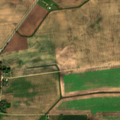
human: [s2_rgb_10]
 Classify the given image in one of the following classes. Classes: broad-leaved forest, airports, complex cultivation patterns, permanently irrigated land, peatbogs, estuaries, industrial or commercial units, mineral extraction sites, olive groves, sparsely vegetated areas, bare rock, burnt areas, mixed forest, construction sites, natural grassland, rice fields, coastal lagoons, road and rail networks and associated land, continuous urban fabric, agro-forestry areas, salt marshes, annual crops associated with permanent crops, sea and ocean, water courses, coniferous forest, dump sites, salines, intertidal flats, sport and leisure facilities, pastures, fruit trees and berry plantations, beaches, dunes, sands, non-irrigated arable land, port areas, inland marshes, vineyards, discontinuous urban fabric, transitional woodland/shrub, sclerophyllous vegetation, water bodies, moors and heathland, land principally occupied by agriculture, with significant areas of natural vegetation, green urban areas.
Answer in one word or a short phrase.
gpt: non-irrigated arable land